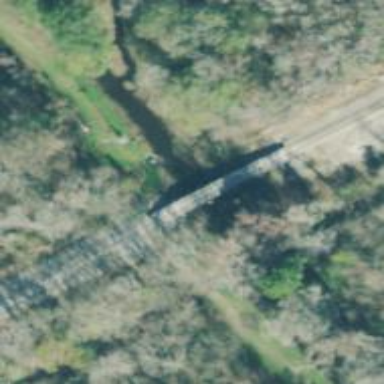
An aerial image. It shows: Bridge over railway line.